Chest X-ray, PA view. Patient: 30 years old, sex M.
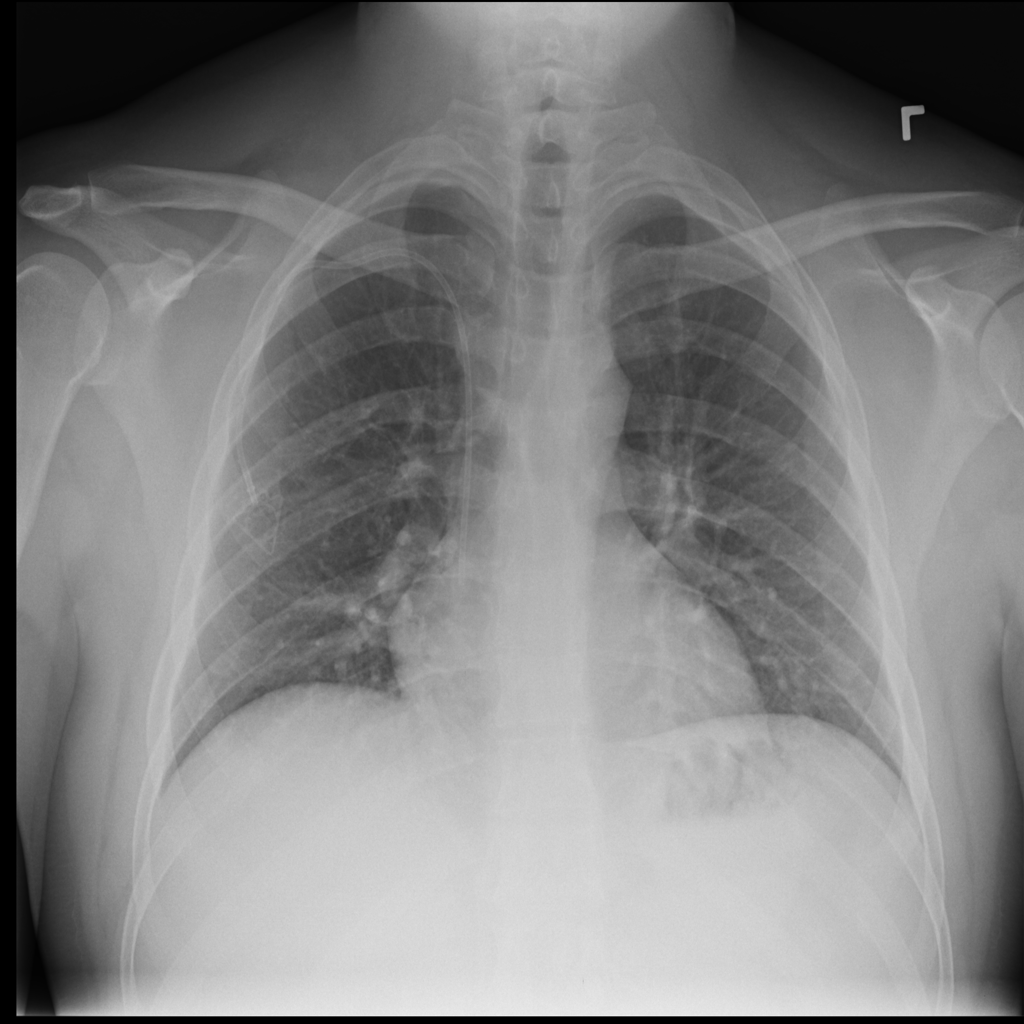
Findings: No Finding